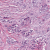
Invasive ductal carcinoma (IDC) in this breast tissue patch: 1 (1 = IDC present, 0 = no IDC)